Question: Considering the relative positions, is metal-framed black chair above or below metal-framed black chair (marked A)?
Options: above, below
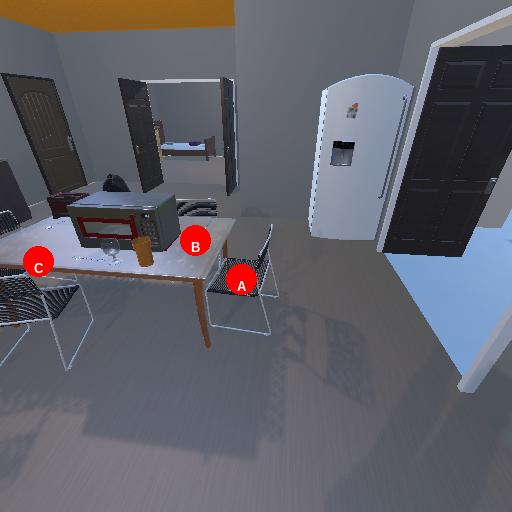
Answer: above